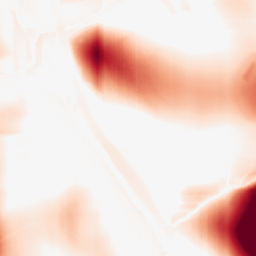
Category: morphological
Decomposition family: rolling_ball
Decomposition parameters: radius: 50
Upsampling method: regularized
Upsampling parameters: scale: 4
lambda_reg: 0.01
Upsampling scale: 4